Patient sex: M
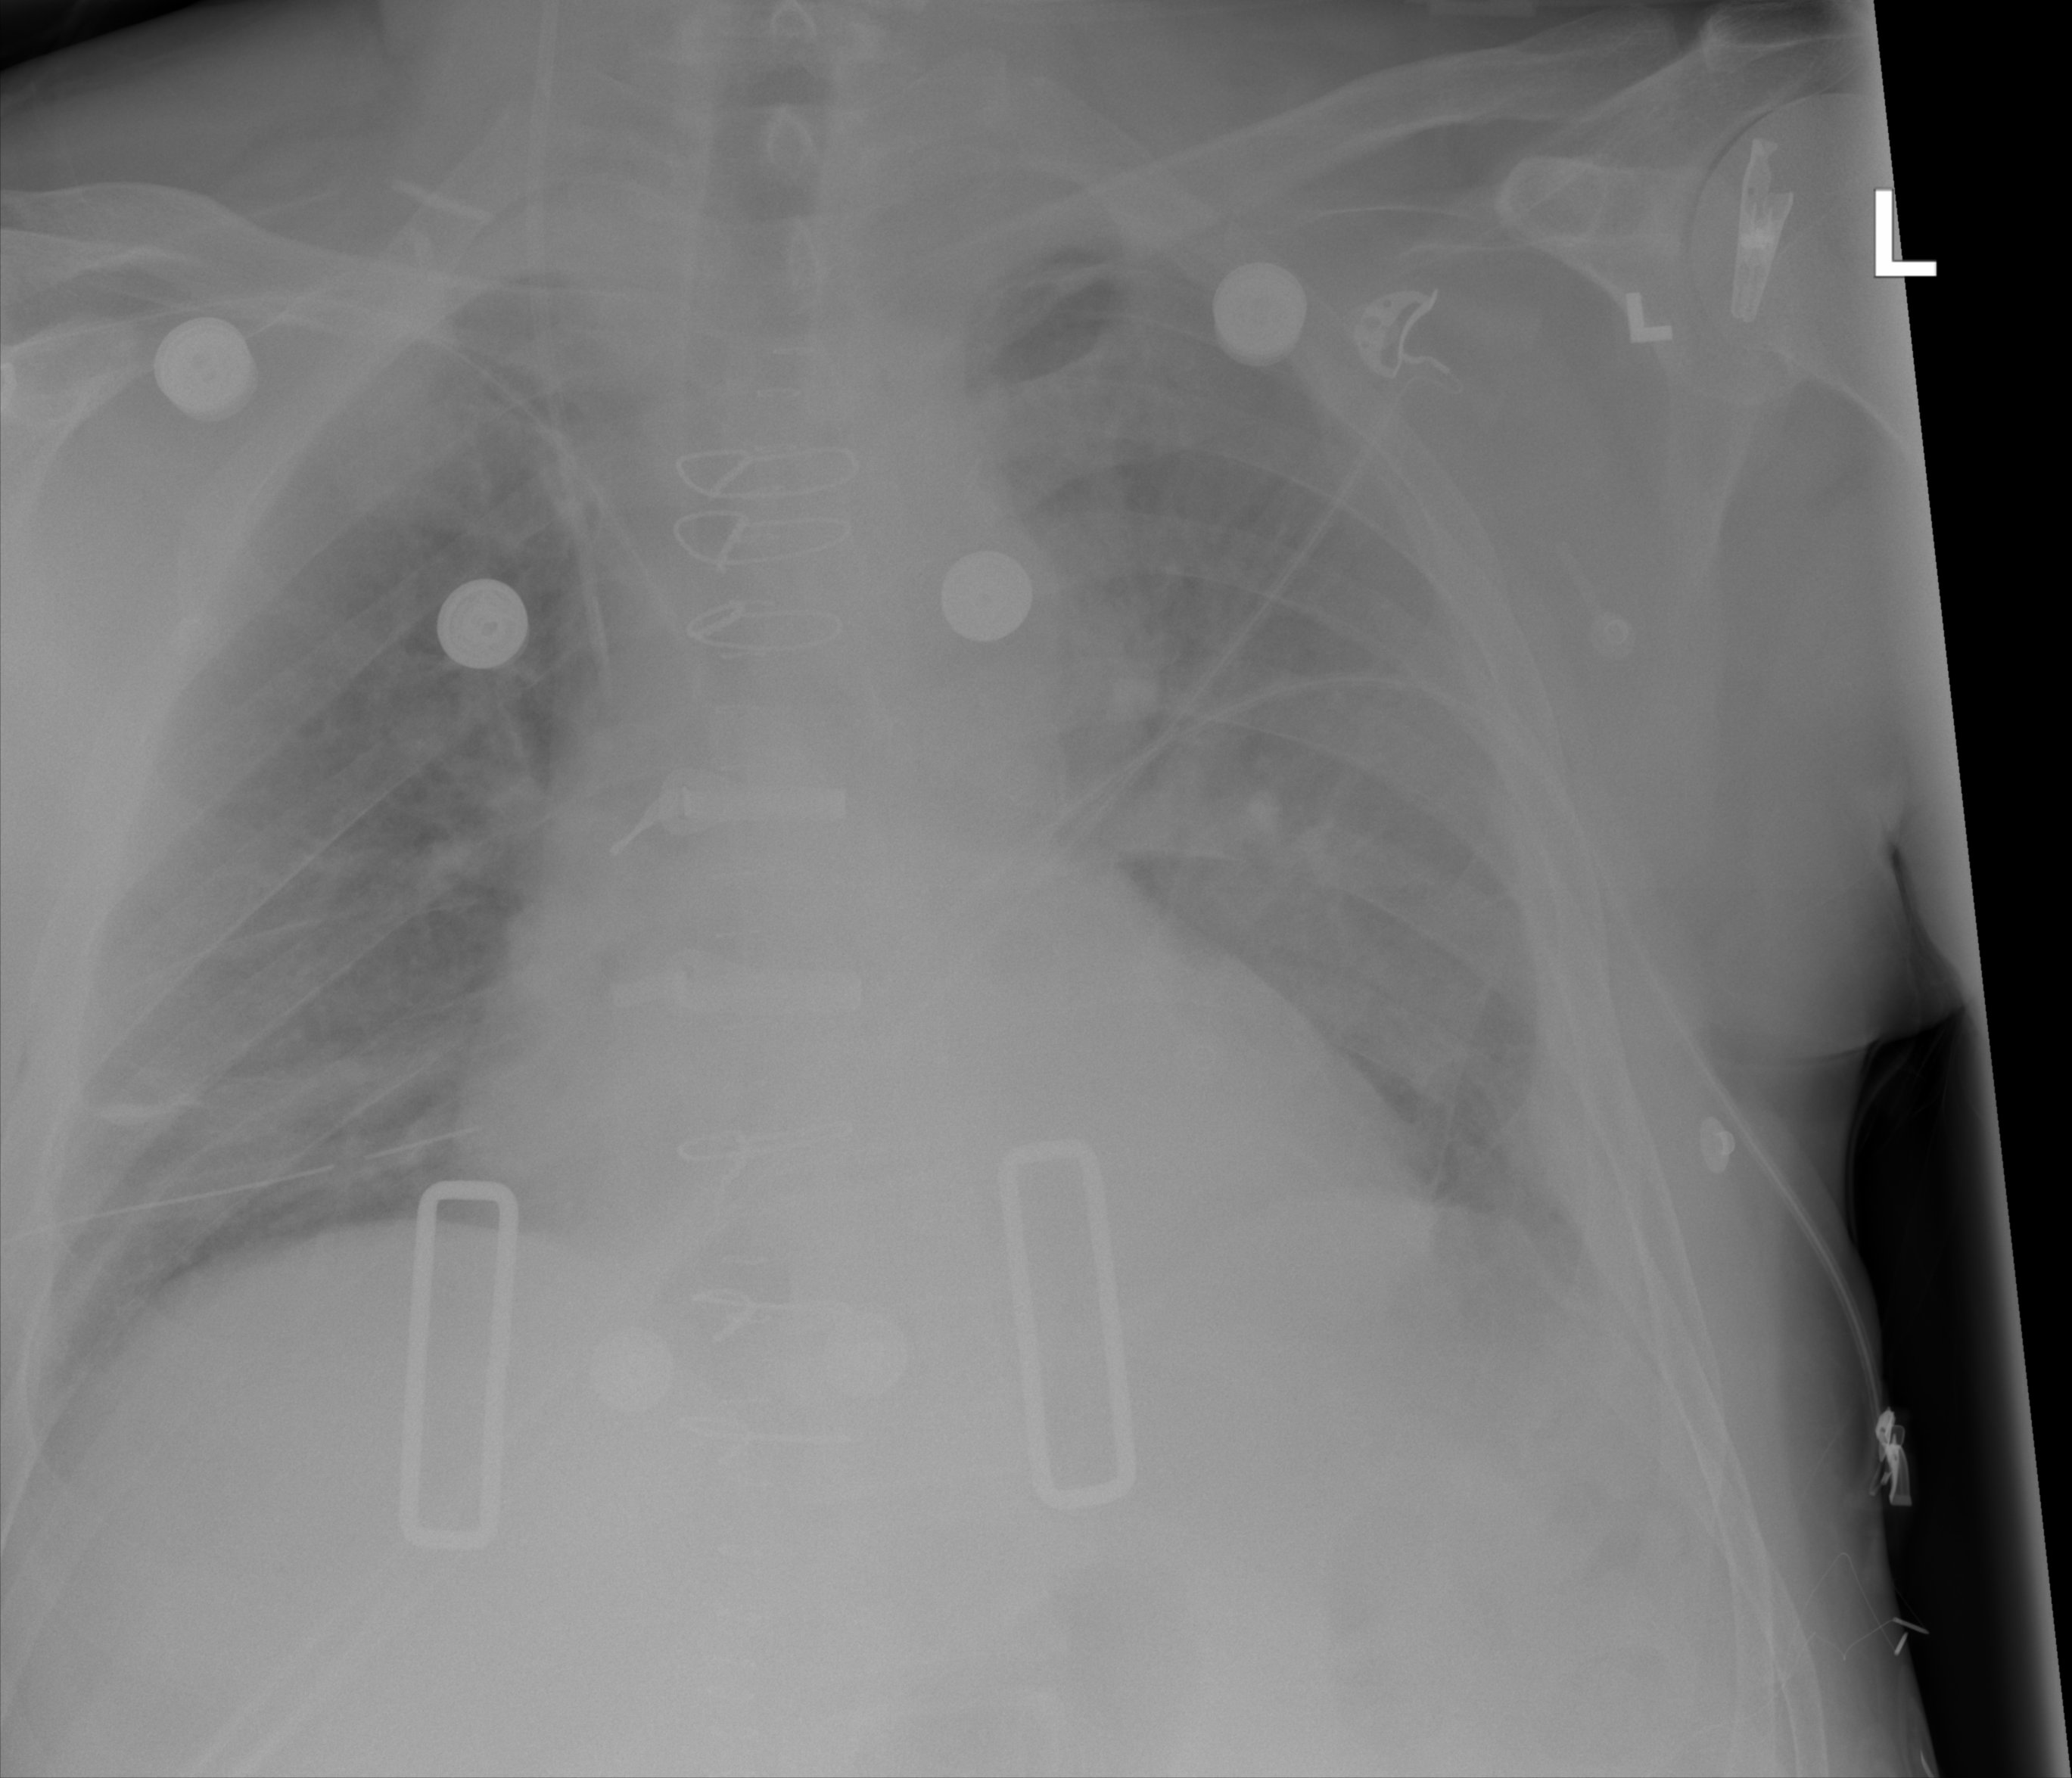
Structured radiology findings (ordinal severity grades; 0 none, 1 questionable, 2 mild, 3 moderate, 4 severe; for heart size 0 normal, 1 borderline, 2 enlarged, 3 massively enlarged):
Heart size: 2
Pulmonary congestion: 0
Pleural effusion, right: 1
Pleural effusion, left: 1
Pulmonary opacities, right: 0
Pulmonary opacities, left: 0
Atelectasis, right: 2
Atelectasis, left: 1